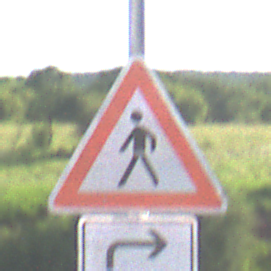
Verkehrszeichen: FussgaengerRechts
Zusatzzeichen unten: RichtungsangabeDurchPfeile5
Umgebung: Outdoor, RoadRail
Tageszeit: MorningAfternoon
Wetter: PartlyCloudy
Licht: Natural
Jahreszeit: NotSpecified
Kontrast: HighContrast